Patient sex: F
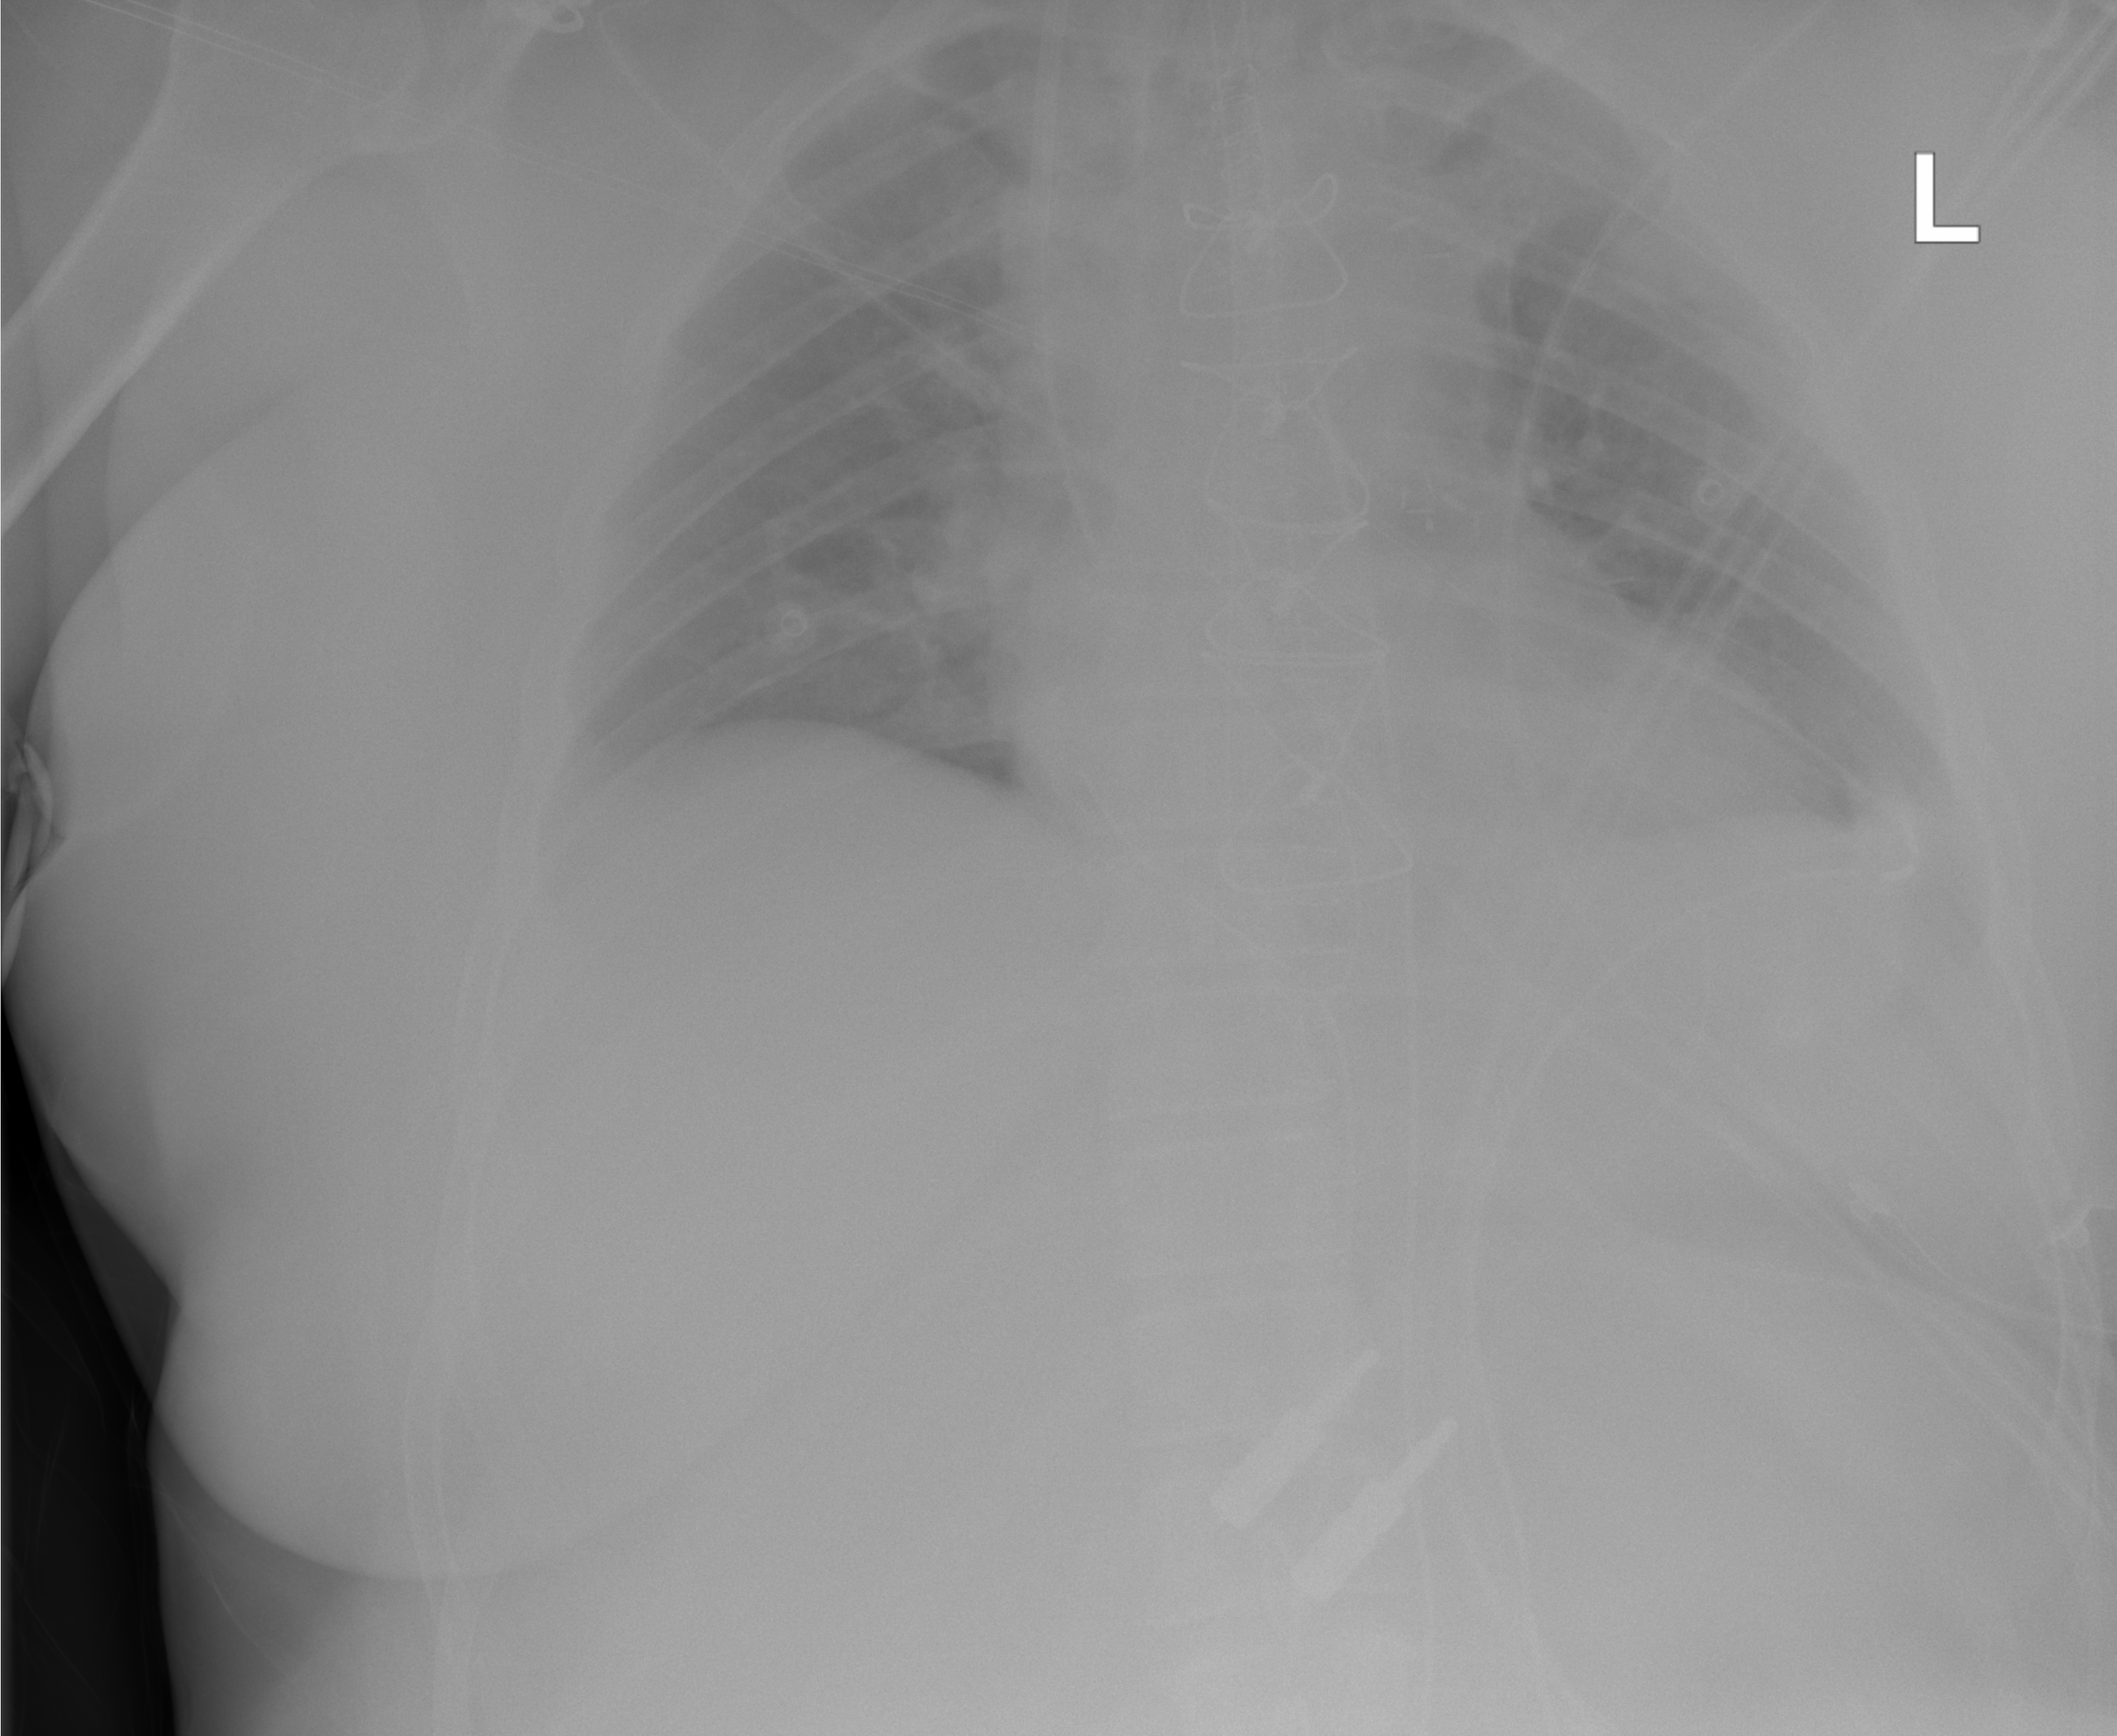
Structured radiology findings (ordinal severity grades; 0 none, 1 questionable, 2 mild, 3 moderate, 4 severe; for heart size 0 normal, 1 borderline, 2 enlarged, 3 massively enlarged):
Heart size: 0
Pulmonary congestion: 0
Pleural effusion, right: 1
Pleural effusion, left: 1
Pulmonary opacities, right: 0
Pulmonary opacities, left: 0
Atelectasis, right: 2
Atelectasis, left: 2